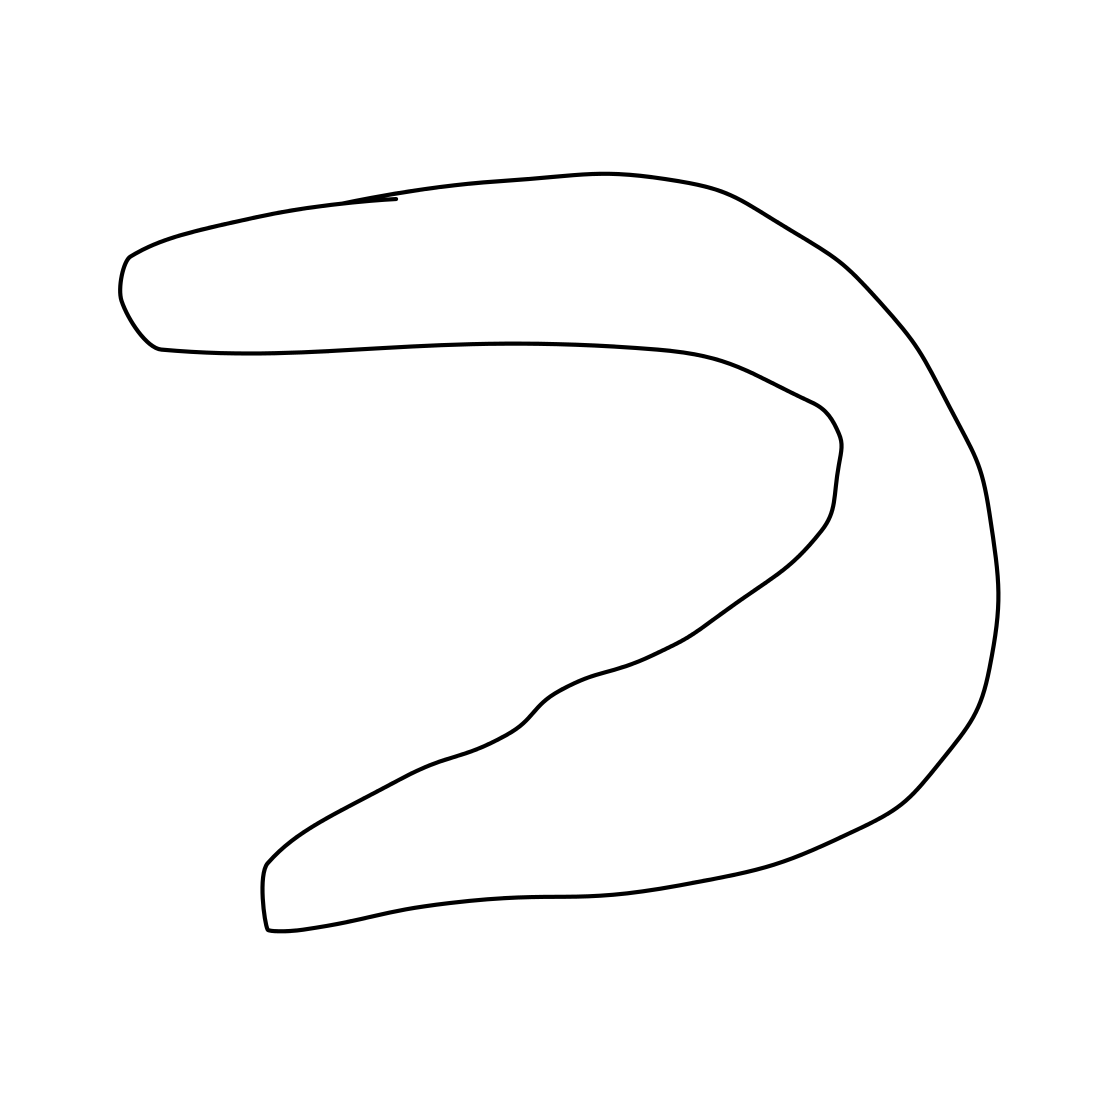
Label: boomerang